Как показано на рисунке, под поршнем в вертикальном теплоизолированном цилиндре массой $M$ и площадью внутреннего сечения $A$ находится некоторое количество идеального газа при температуре $T_0$. Поршень не проводит тепло, а его массой и трением о стенки цилиндра можно пренебречь. Атмосферное давление равно $P_0$, а ускорение свободного падения – $g$. Поршень начинают медленно поднимать, и в тот момент, когда поршень достигает верха цилиндра, последний отрывается от земли. Показатель адиабаты газа равен $\gamma$.
Найдите температуру газа $T$, когда поршень достигнет верха цилиндра.
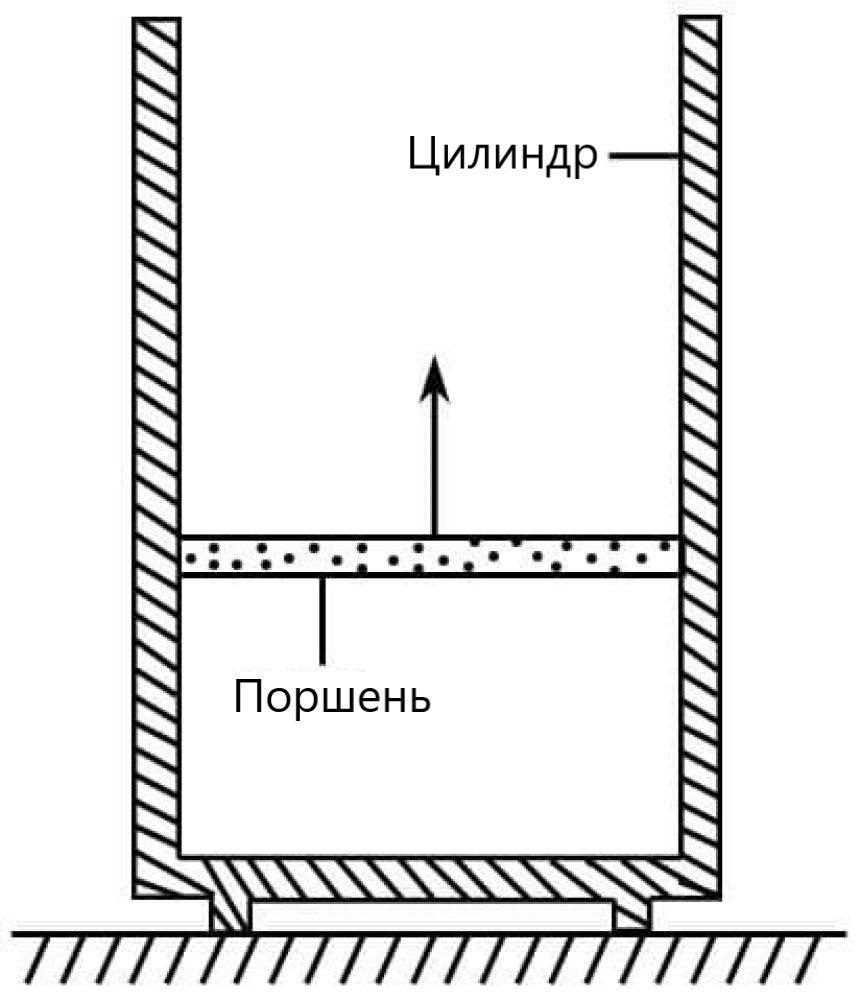
Ответ: \[T=T_0\left(1-\frac{Mg}{p_0A}\right)^{(\gamma-1)/\gamma}.\]
Темы:
T, Термодинамика, Китайские, Уравнение состояния идеального газа